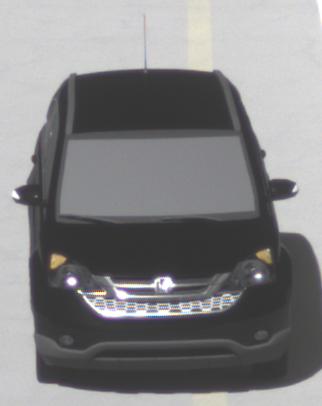
Make: Honda
Model: CR-V
Detailed model: CR-V (III) (04/10 - 10/12)
Model produced from: 2010
Model produced until: 2012
Doors: 5
Color: black
Road condition: dry road
Daytime: morning or afternoon
Contrast: high contrast